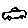
Label: car